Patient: sex M, age 52
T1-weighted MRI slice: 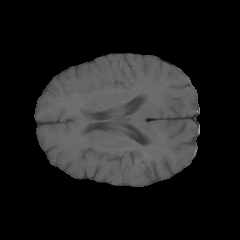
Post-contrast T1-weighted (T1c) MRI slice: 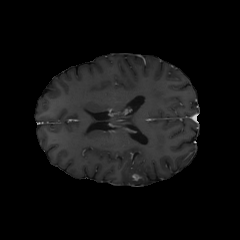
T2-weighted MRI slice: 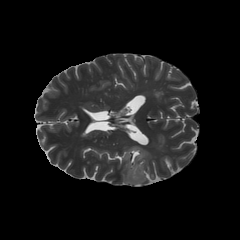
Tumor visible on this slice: yes
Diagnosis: Astrocytoma, IDH-mutant
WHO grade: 3